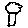
Label: tree